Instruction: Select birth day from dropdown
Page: traveler
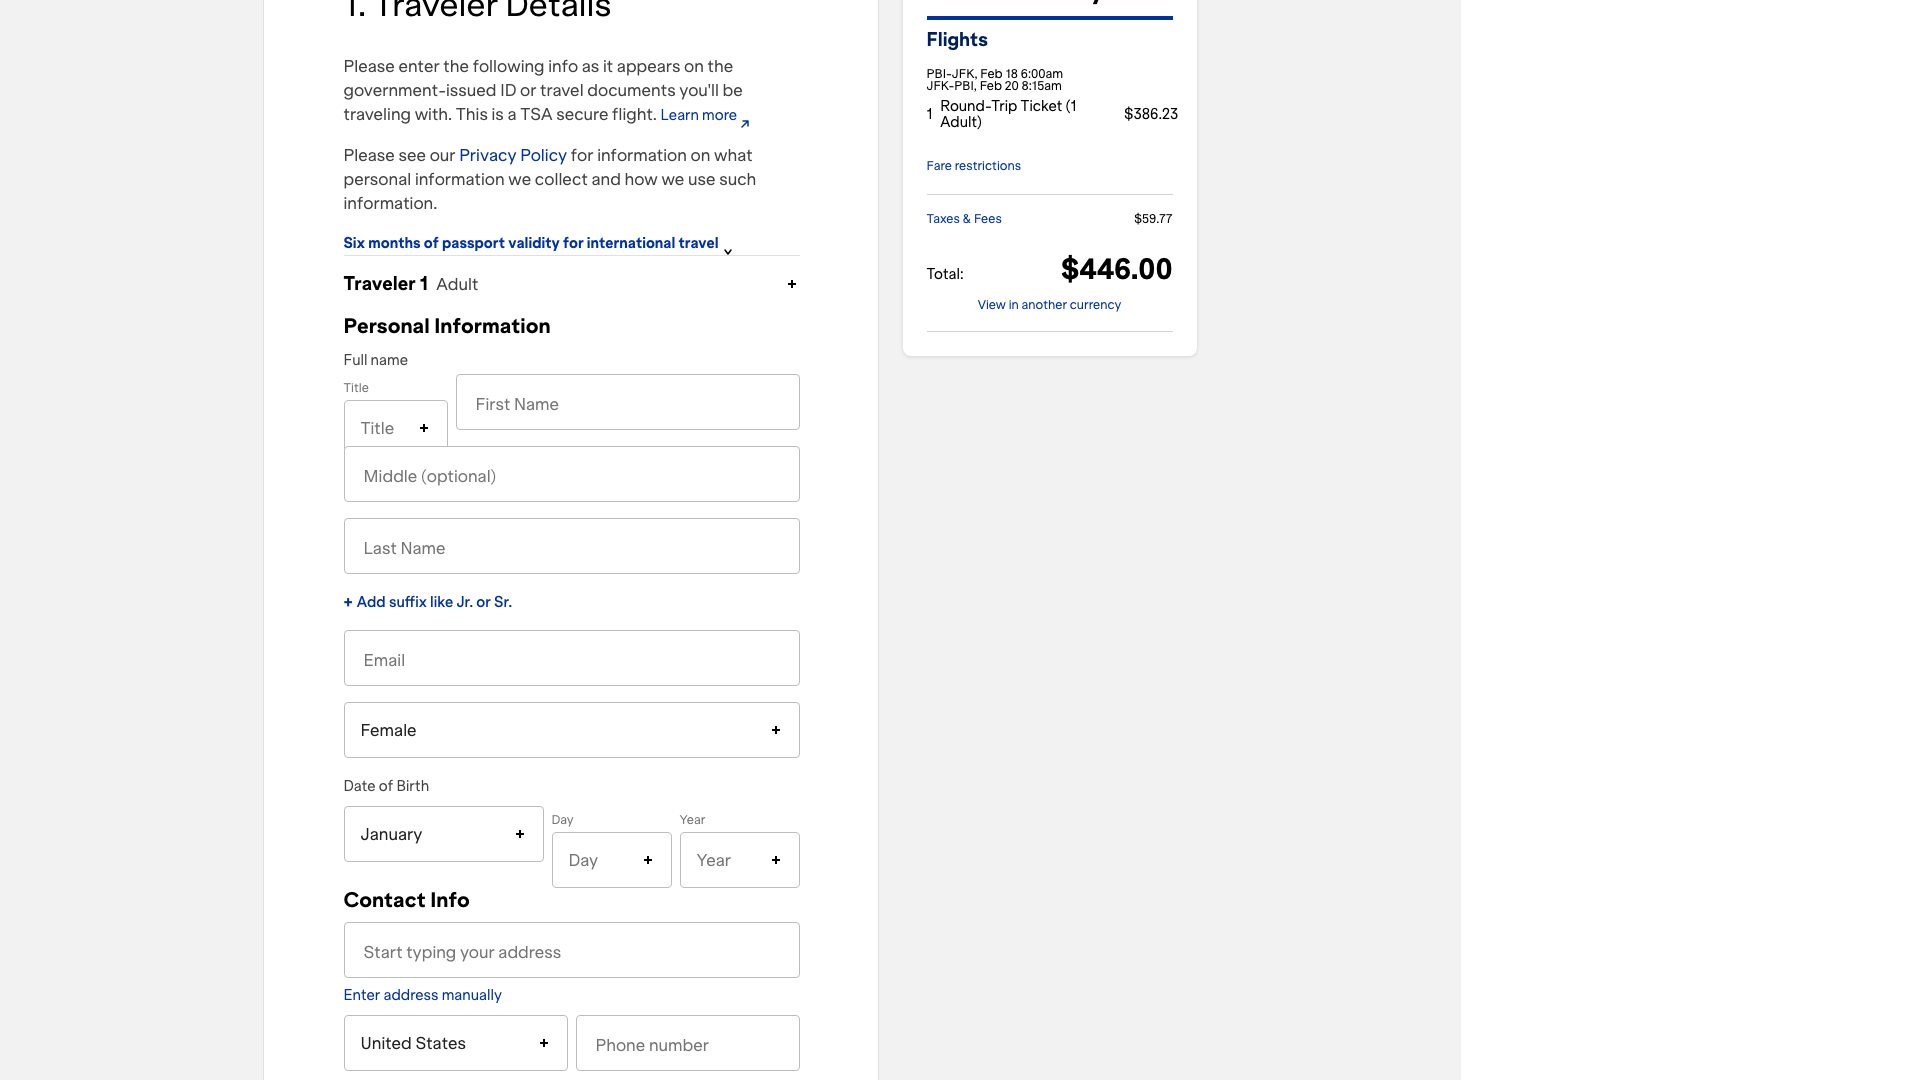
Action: click